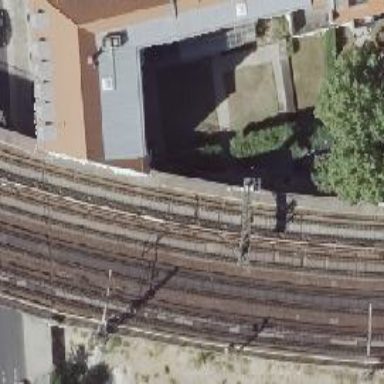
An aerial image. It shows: Railway signal.